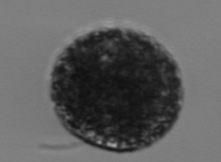
Label: Vicicitus_globosus